Question: I created a voronoi diagram. Now what I want to do is to store every edge and its two associated sites. For example, I got the diagram as the following:

Say I want to store the edge '(v4, v5)' and its associate sides, 'X3' and 'X8'.
I used
'''
[VX,VY] = voronoi(X(:,1),X(:,2));
'''
to create this voronoi diagram. Thus I could use 'VX' and 'VY' to get all the edges. However, I do not really know how to get the edge's associate sides. In other words, I can get the edge '(v4, v5)', but I have no idea to achieve its associate sites,'X3' and 'X8', and make edge '(v4, v5)' pointed to 'X3' and 'X8'.
Could someone give me some ideas please?
Thanks very much!
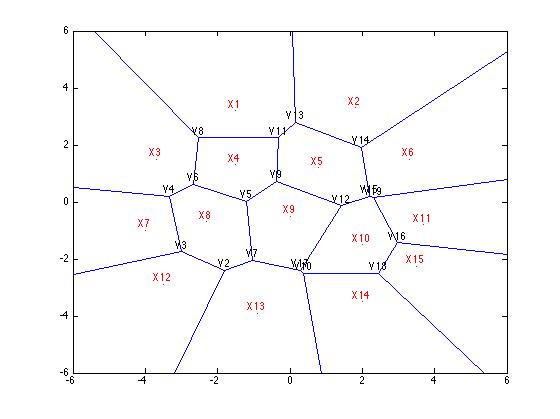
Answer: You can use C array of Voronoi cells from (see here <URL>
'''
[V,C] = voronoin(X)
'''
You can also use (see exmple here <URL>
'''
dt = delaunayTriangulation(X);
[V,R] = voronoiDiagram(dt)
'''